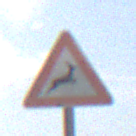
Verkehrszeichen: WildwechselLinks
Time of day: Midday
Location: Outdoor (Nature)
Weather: PartlyCloudy
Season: NotSpecified
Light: Natural